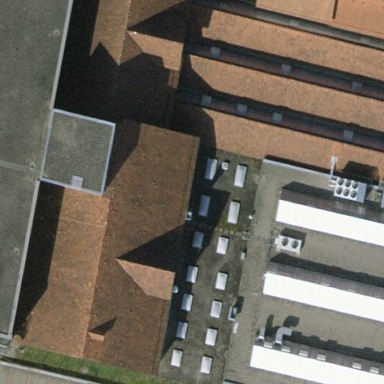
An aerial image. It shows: Industrial building.